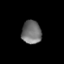
Tissue: lung
Cell type: B cells
Senescence score: 0.5472
Nuclear area (px): 450
Mean DAPI intensity: 113.113